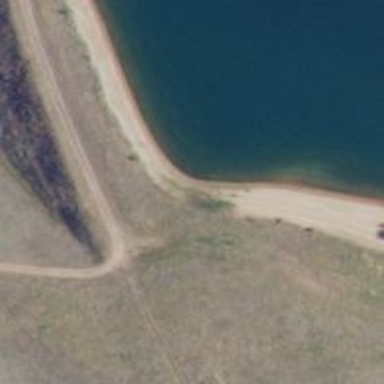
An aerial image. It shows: Dam along waterway.